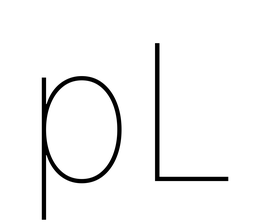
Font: Inter_Thin